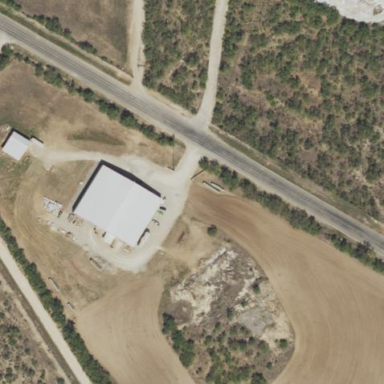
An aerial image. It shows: Recycling center.